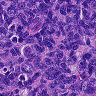
Metastatic tissue present: no